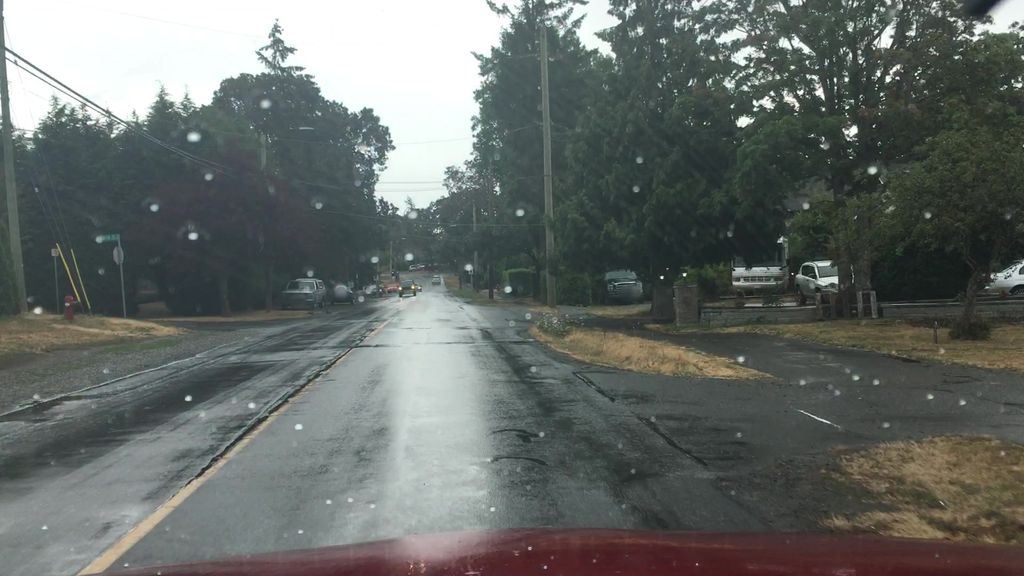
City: victoria